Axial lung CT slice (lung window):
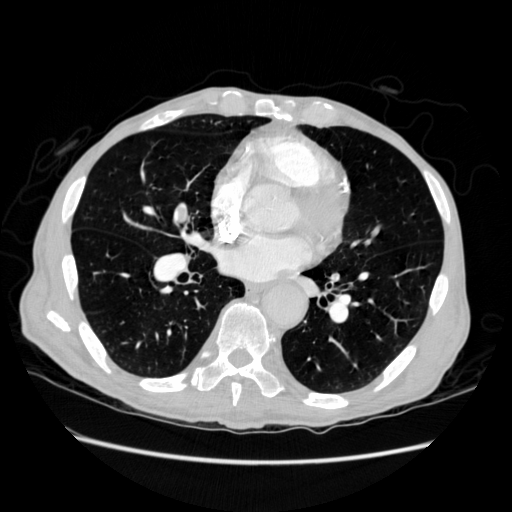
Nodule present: no